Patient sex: M
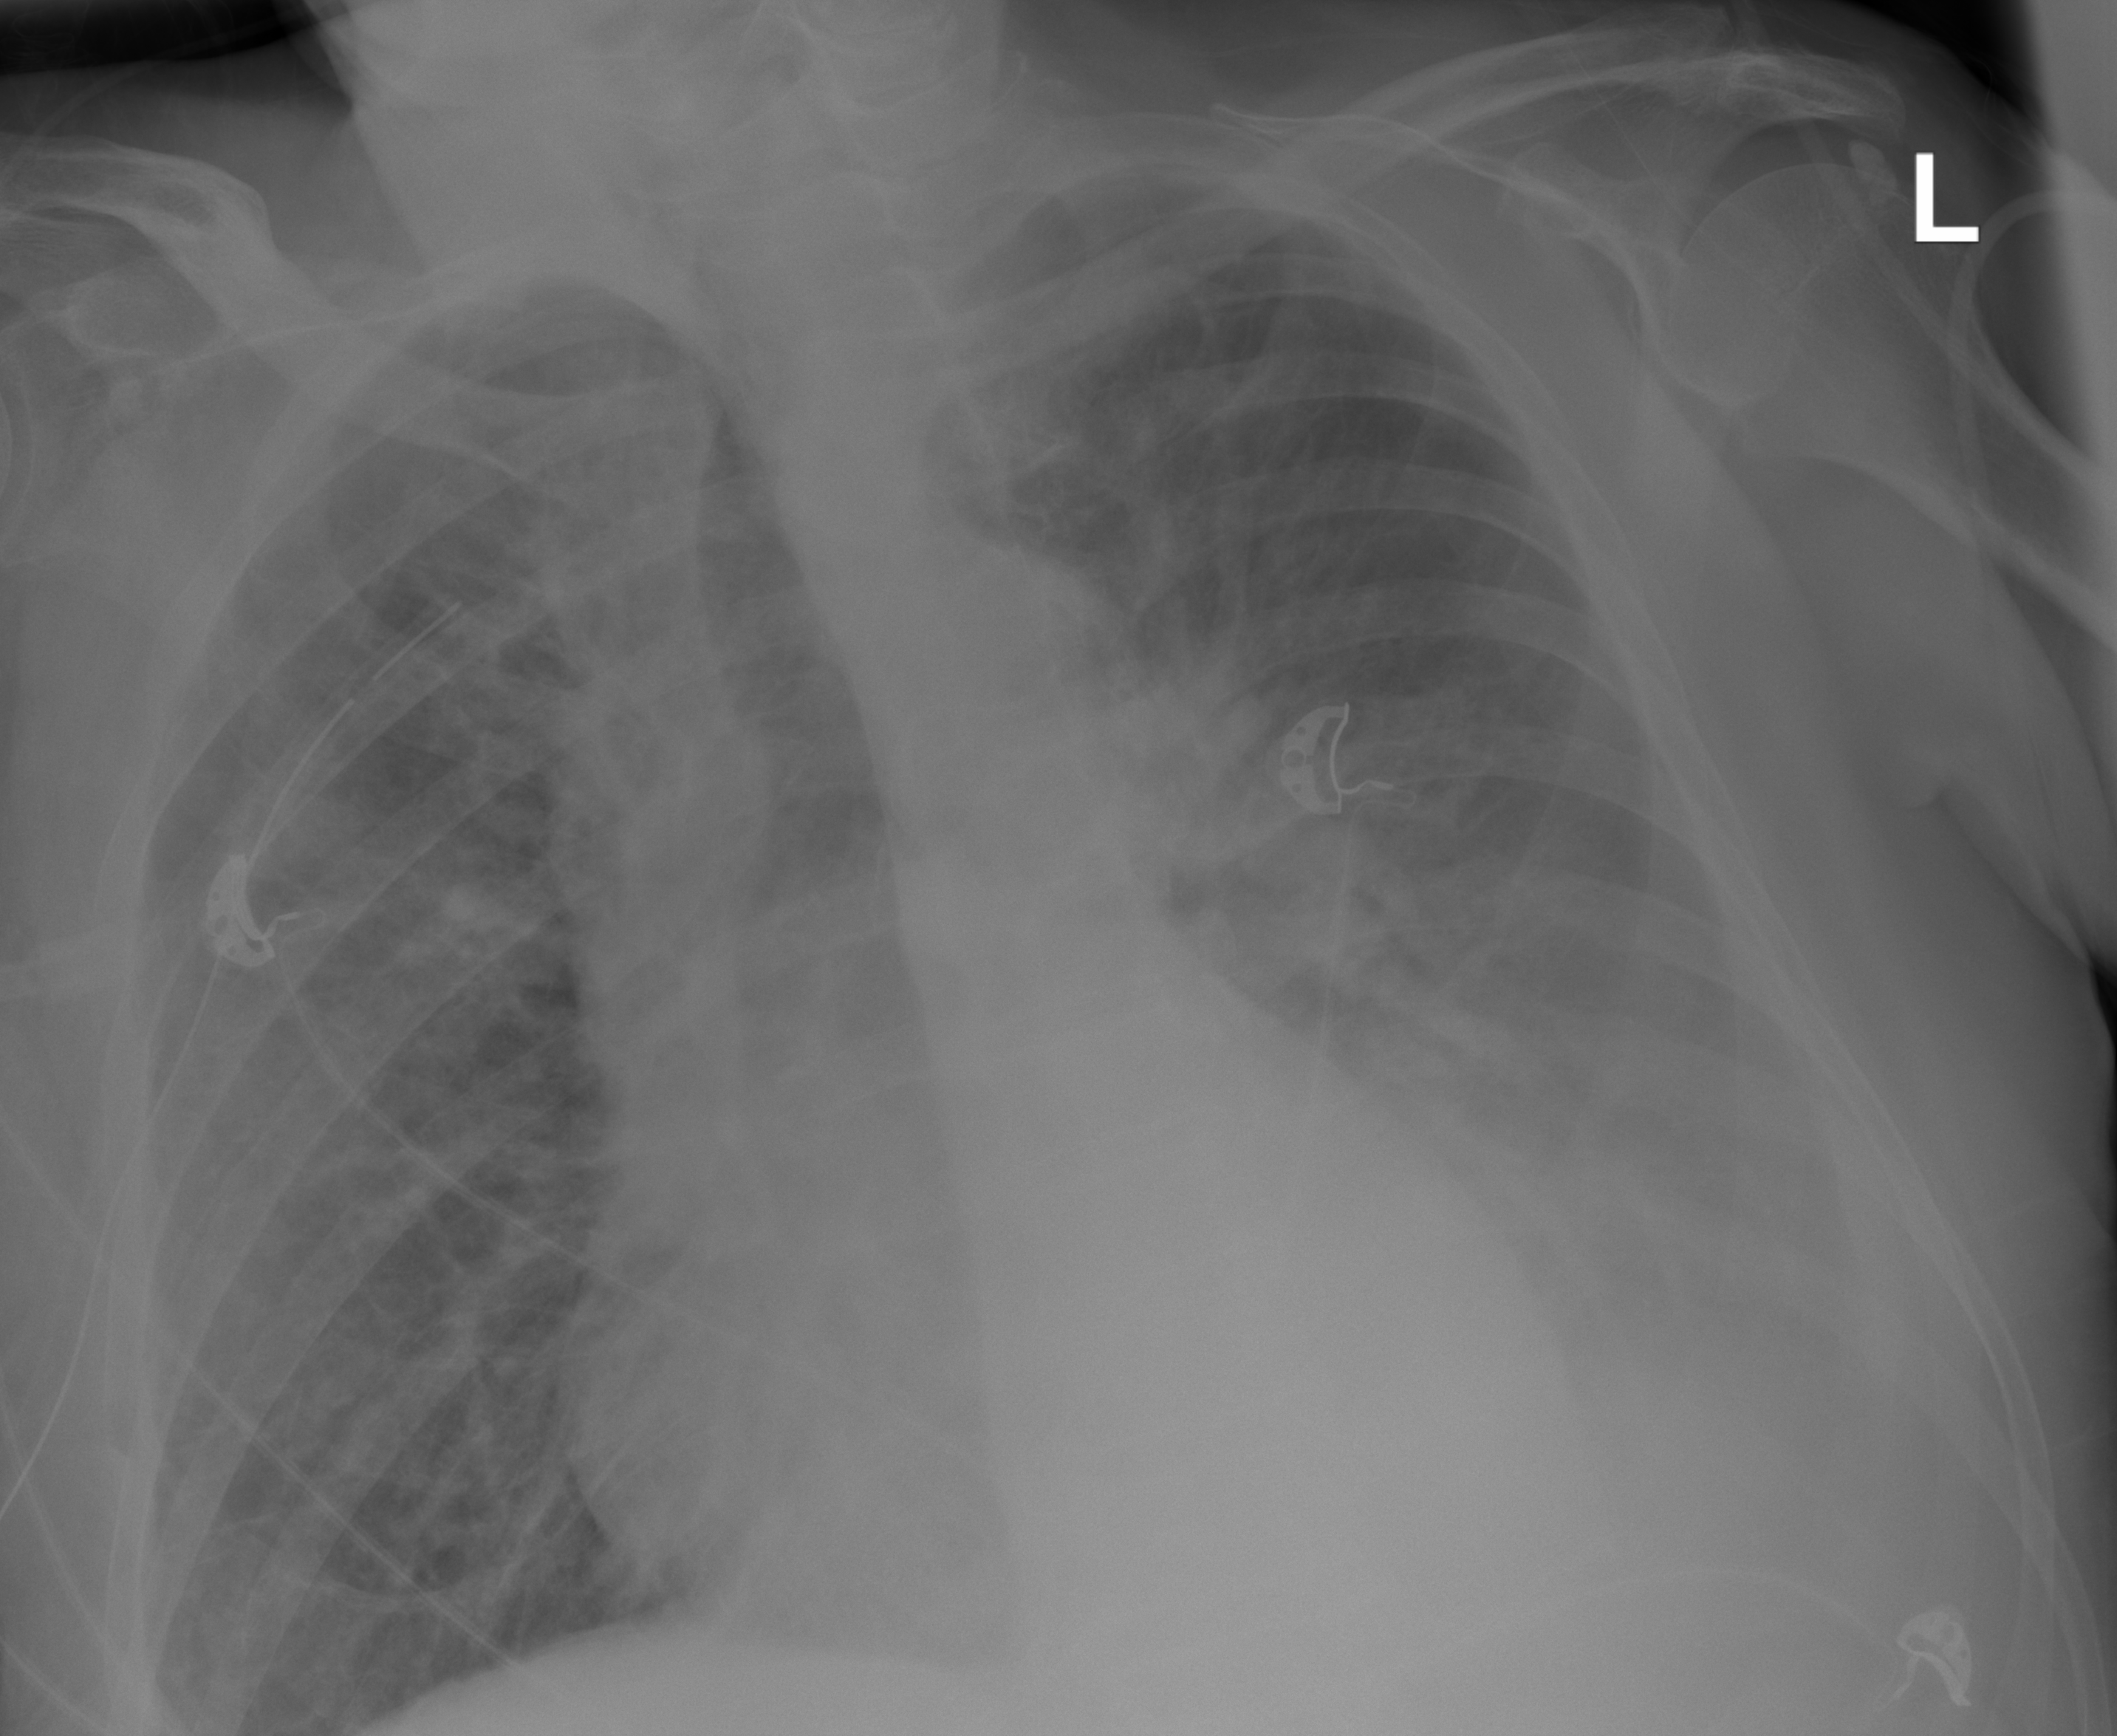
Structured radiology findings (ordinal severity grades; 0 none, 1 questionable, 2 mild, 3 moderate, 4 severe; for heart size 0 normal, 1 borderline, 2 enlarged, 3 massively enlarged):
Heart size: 1
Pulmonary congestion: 0
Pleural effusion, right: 0
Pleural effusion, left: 3
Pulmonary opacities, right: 0
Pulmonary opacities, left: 0
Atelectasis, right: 2
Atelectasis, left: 2